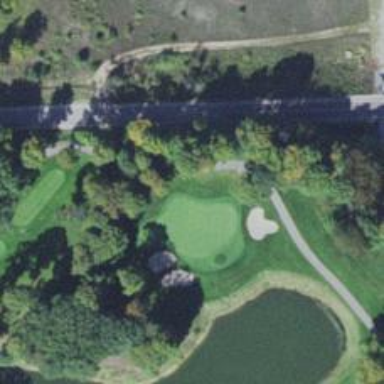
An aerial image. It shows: View of golf hole.